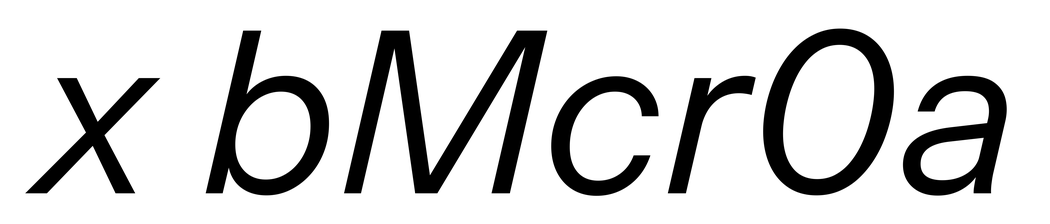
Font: InstrumentSans-Italic_Italic